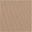
Piece: xx